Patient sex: M
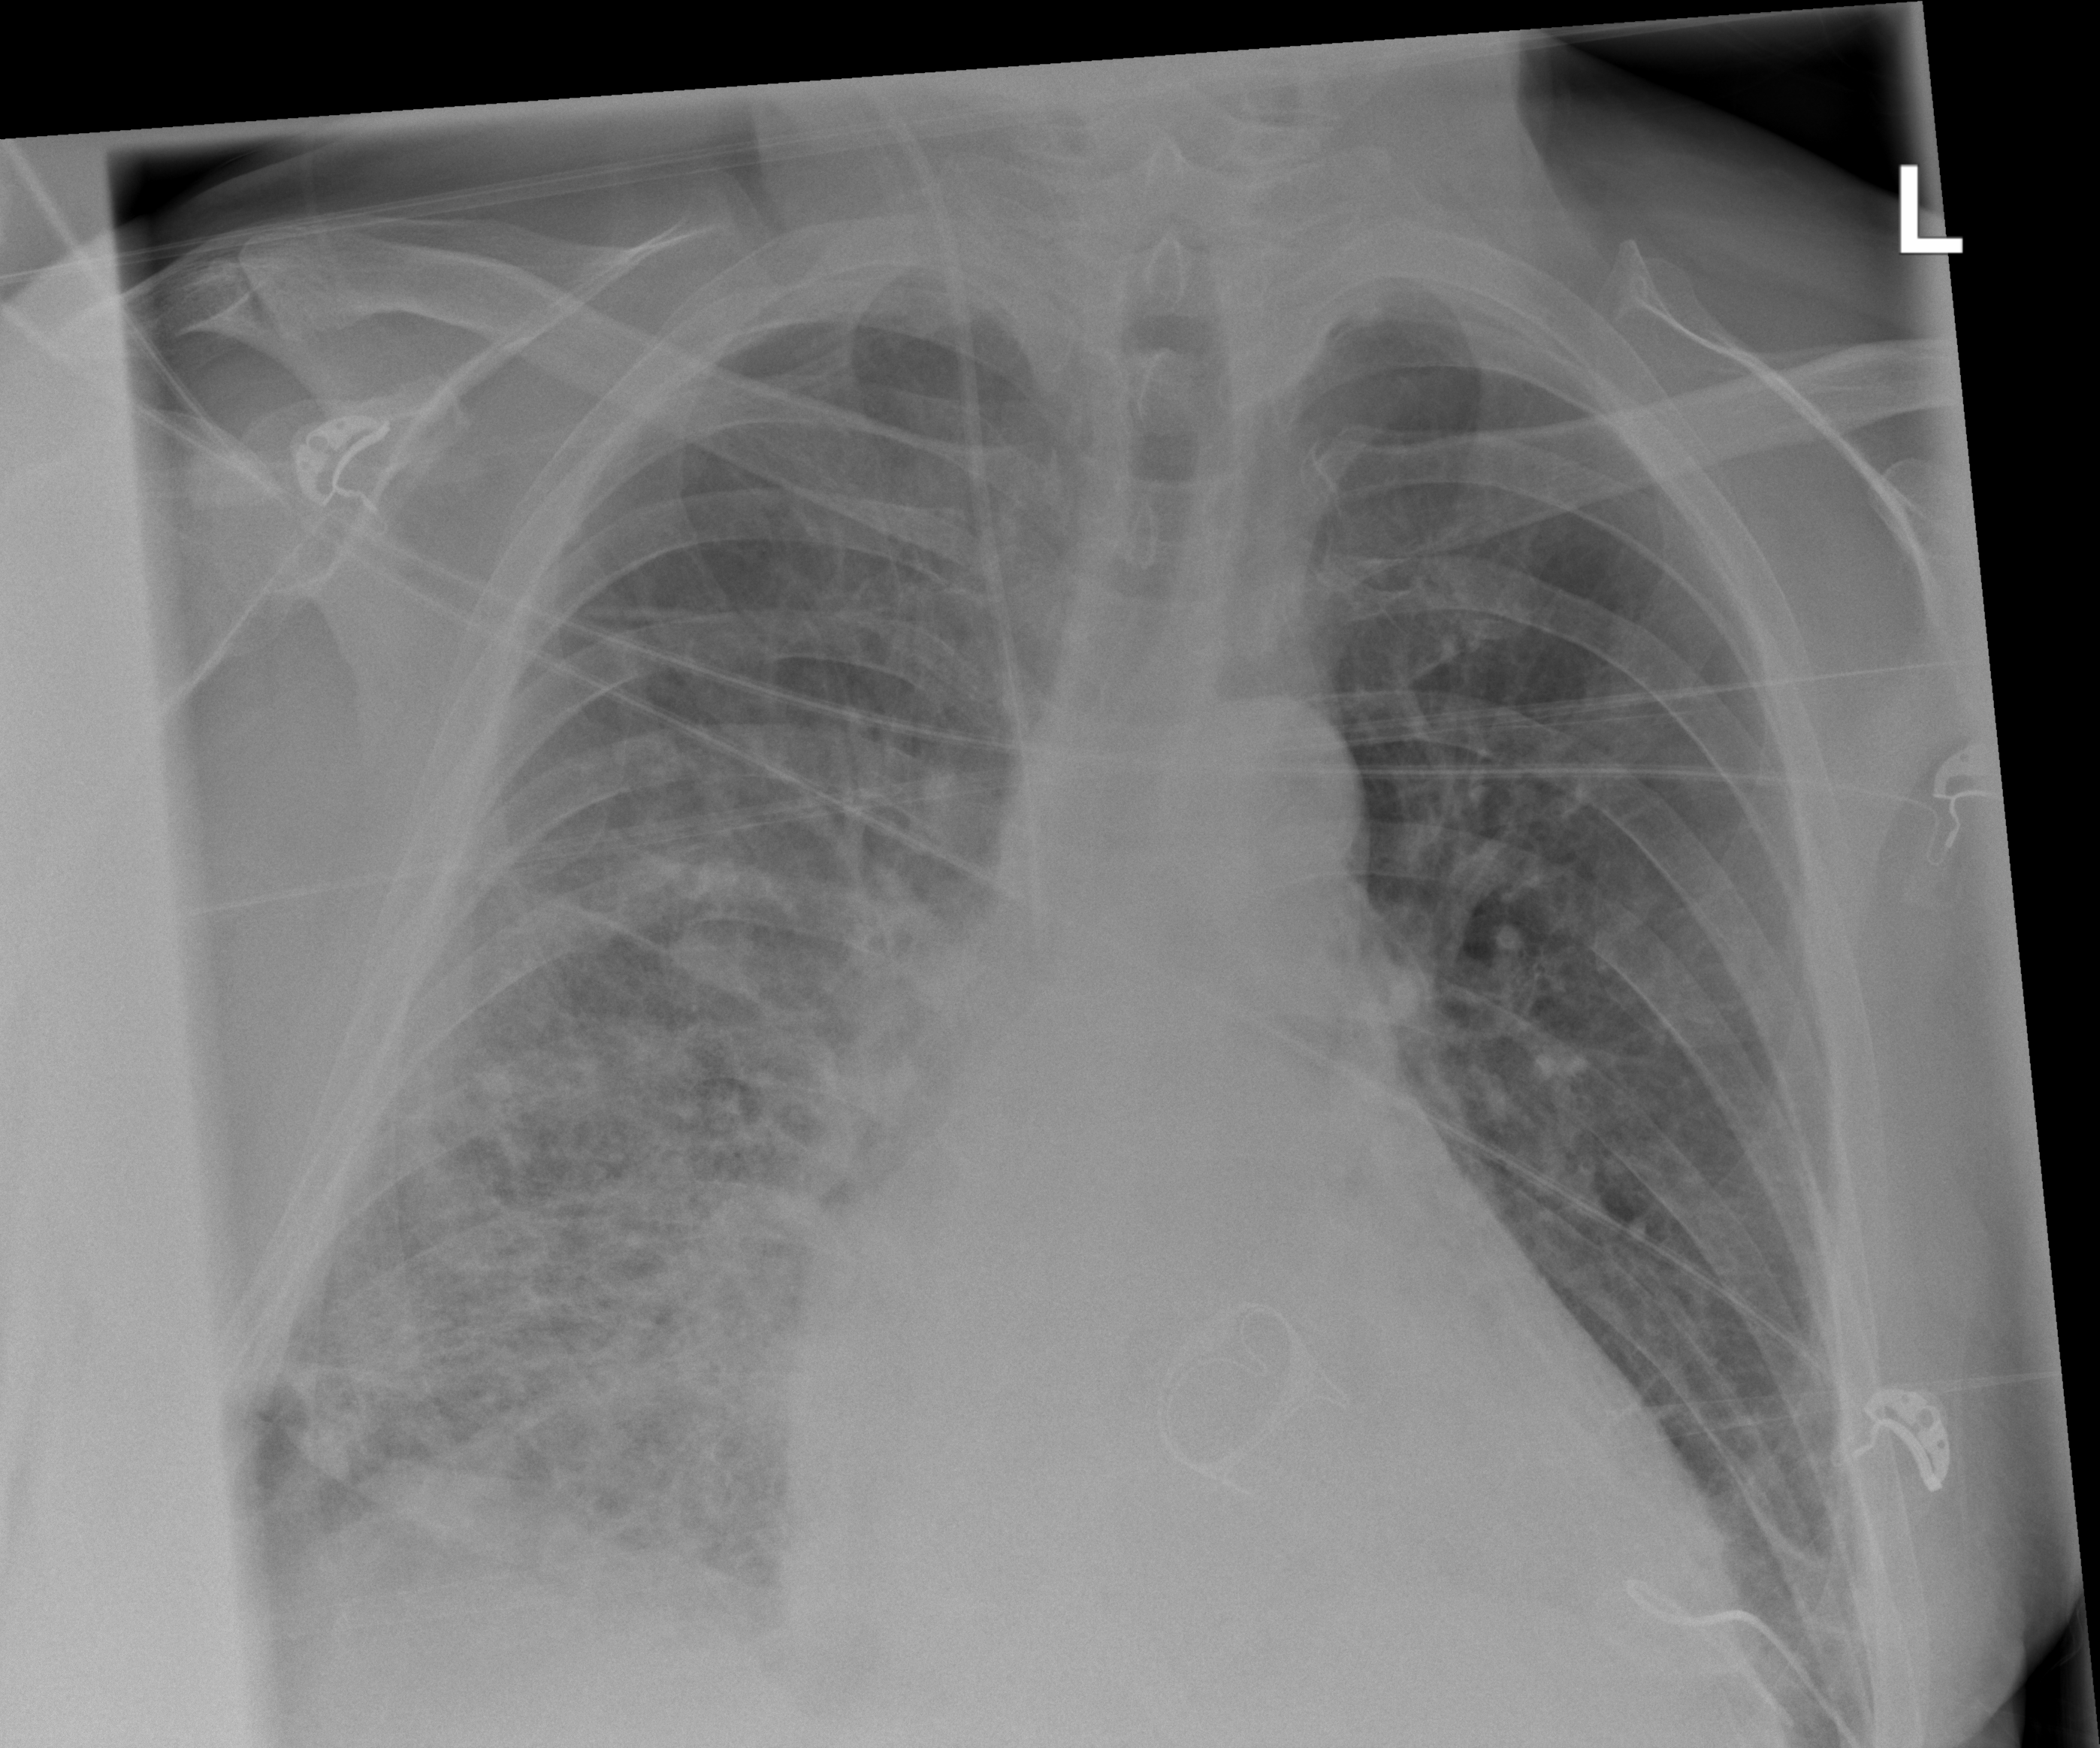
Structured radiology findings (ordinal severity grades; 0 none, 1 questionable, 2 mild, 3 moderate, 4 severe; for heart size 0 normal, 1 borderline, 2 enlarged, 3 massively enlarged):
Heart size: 2
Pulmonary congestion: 0
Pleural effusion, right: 2
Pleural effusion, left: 2
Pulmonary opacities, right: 3
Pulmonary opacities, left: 0
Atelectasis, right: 2
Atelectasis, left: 2